Current action and preconditions to check: trajectory_clear

Your task: For each precondition in the list above, predict whether it will hold at this action.

Consider the current scene as observed from the mobile robot's camera, and analyze the predicted future states of all dynamic agents (e.g., people, animals, vehicles, or any moving entities) within the NEXT SECOND.

IMPORTANT: Only answer "very likely" if you are absolutely certain—based on strong, clear evidence—that a dynamic agent will violate the precondition in the predicted future state. Do NOT answer "very likely" for unlikely, ambiguous, or low-probability risks.

Ask yourself for each precondition: Is there a high probability, with clear and convincing evidence, that the predicted future states of any dynamic agent will interfere with the predicted future state of the currently executing action within the NEXT SECOND, causing that precondition to fail?

Assess the risk level based on these predictions. Use "likely" or "very likely" if motions create a clear risk of interference.

Use "neutral" or "improbable" if agents are nearby but their predicted paths are clearly diverging or non-conflicting.

Failure Risk Categories: "very improbable", "improbable", "neutral", "likely", "very likely"

Answer Format: Output ONLY the probability_of_failure value from these categories: "very improbable", "improbable", "neutral", "likely", "very likely"

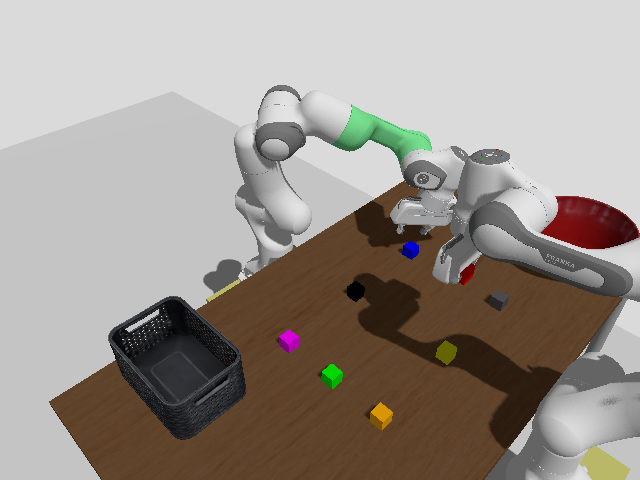

Answer: very improbable